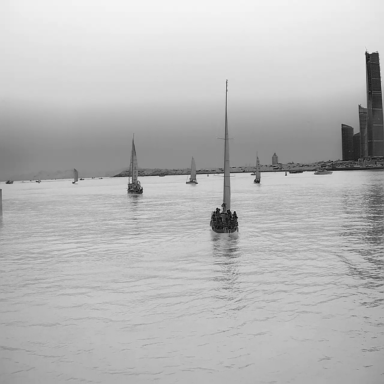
There are 17 objects shown in the infrared image, including eight canoes, eight sailboats, and a container_ship.